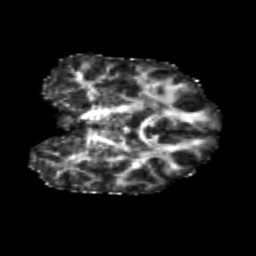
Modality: FA
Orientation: coronal
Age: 20
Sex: male
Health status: healthy
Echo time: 0.074 s